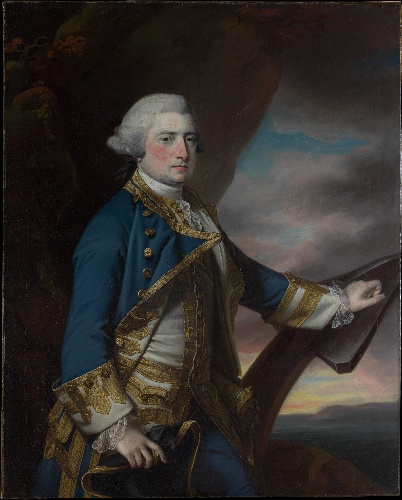
Title: Admiral Harry Paulet (1719/20–1794), Sixth Duke of Bolton
Artist: Francis Cotes
Artist bio: British, London 1726–1770 Richmond
Object type: Painting
Classification: Paintings
Medium: Oil on canvas
Dimensions: 50 x 40 in. (127 x 101.6 cm)
Department: European Paintings
Credit line: Bequest of Jacob Ruppert, 1939
Accession year: 1939
Repository: Metropolitan Museum of Art, New York, NY
Tags: Men|Portraits|Admirals